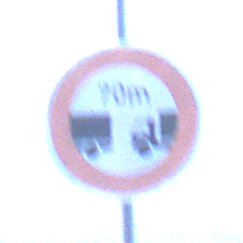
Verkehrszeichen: VerbotUnterschreitenMindestabstand
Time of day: Dawn
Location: Outdoor (Urban)
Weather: PartlyCloudy
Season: NotSpecified
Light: Natural